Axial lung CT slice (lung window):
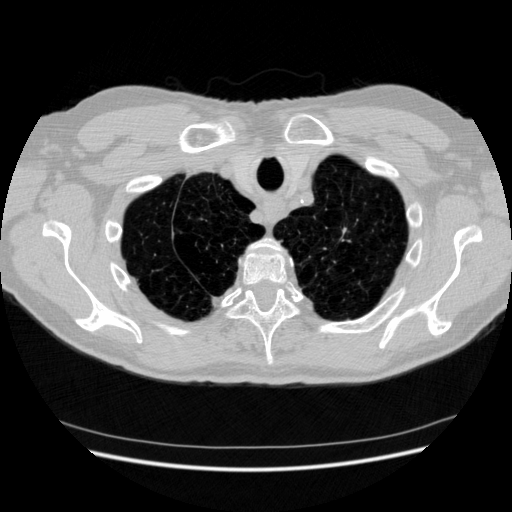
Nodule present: no